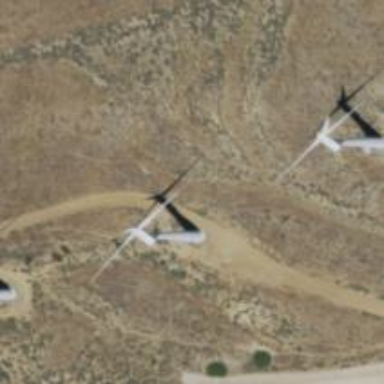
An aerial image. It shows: Wind power generator utilizing wind turbines.